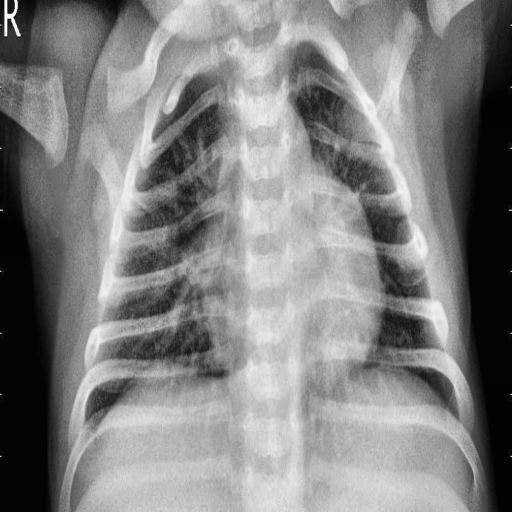
Finding: PNEUMONIA